Question: Which javascript function is responsible for refrishing the sites in site admin see screenshot?
I would like to use it to update the sites after I have changed some page properties programmatically.
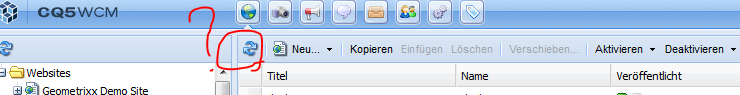
Answer: You can find the 'reloadPages' function defined in 'SiteAdmin.js' present in your libs.